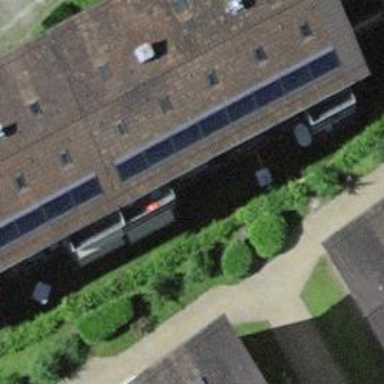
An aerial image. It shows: Solar power generator with photovoltaic panels.